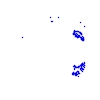
Particle: proton